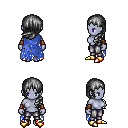
a pixel art fantasy rpg character, female body template, dark elf, purple skin, blue tattered cape, metal pants, gray left-swept hairstyle, cloth bracers, gold boots, four views (front, back, left, right), 2x2 character sprite sheet, small pixel art, hard edges, no anti-aliasing